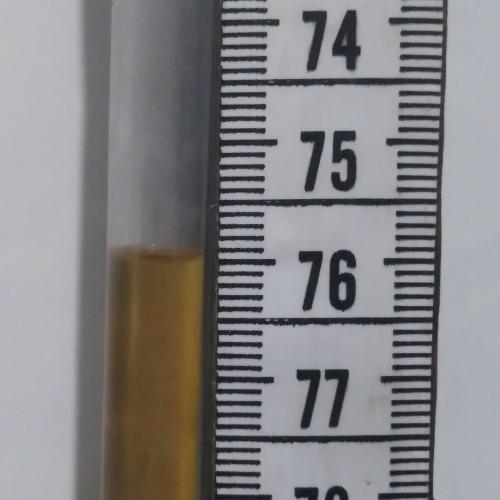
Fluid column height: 76.0 cm